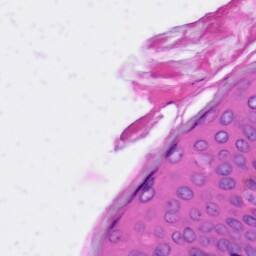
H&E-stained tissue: Skin